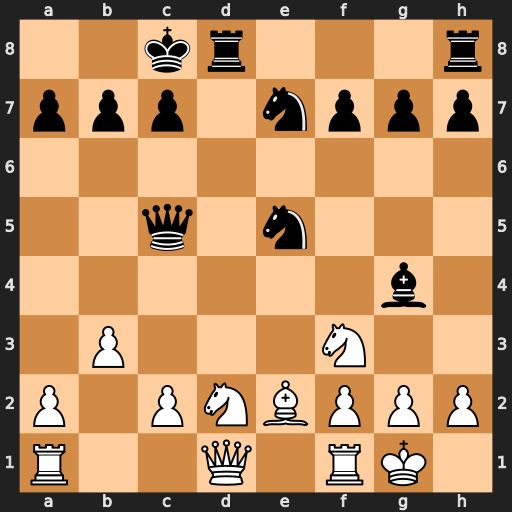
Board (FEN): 2kr3r/ppp1nppp/8/2q1n3/6b1/1P3N2/P1PNBPPP/R2Q1RK1
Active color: w
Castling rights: -
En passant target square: -
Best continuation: Nxe5 Qxe5 Bxg4+